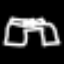
Label: pants